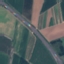
Land use / land cover class: Highway